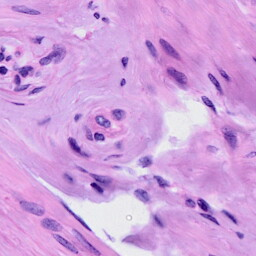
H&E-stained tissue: Cervix